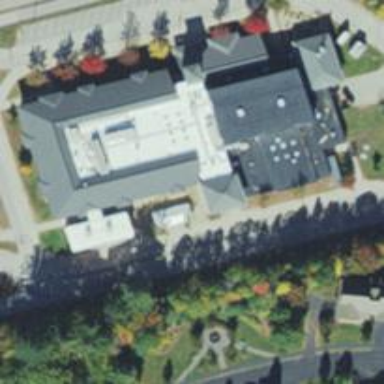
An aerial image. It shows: School.